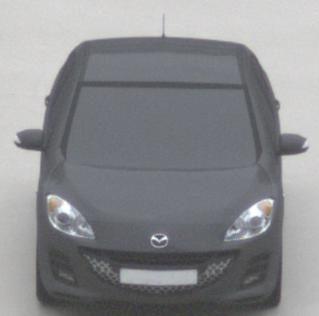
Make: Mazda
Model: 3 1.6
Detailed model: 3 (BL)
Model produced from: 2009/05
Model produced until: 2010/12
Doors: 5
Color: gray
Road condition: dry road
Daytime: midday
Contrast: low contrast